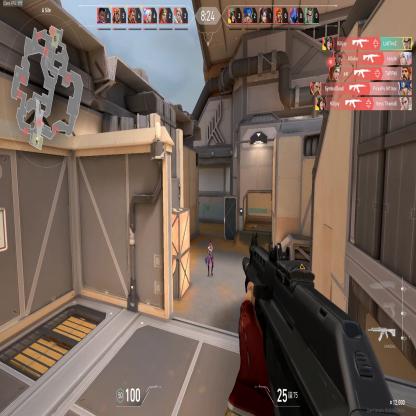
Label: enemy